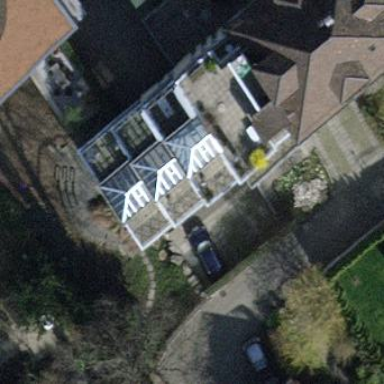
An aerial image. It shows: Balcony as part of building.